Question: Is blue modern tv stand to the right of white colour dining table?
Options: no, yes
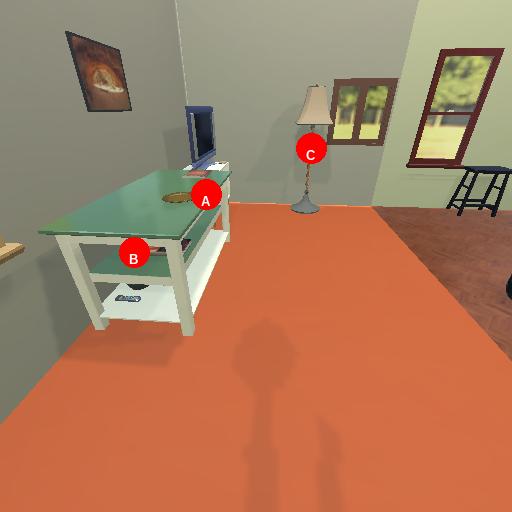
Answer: no